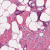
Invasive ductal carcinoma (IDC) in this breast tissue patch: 1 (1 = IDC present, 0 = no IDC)